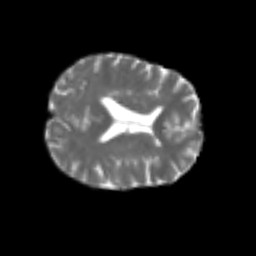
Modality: T2w
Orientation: axial
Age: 63
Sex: female
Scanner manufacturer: siemens
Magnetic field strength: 3 T
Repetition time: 4.987 s
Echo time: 0.0792 s